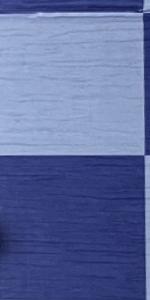
Label: Empty